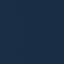
Land use / land cover class: SeaLake